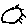
Label: sun